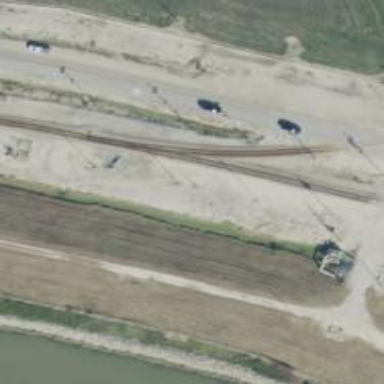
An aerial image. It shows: Rail spur service.